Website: slack
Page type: billing-address
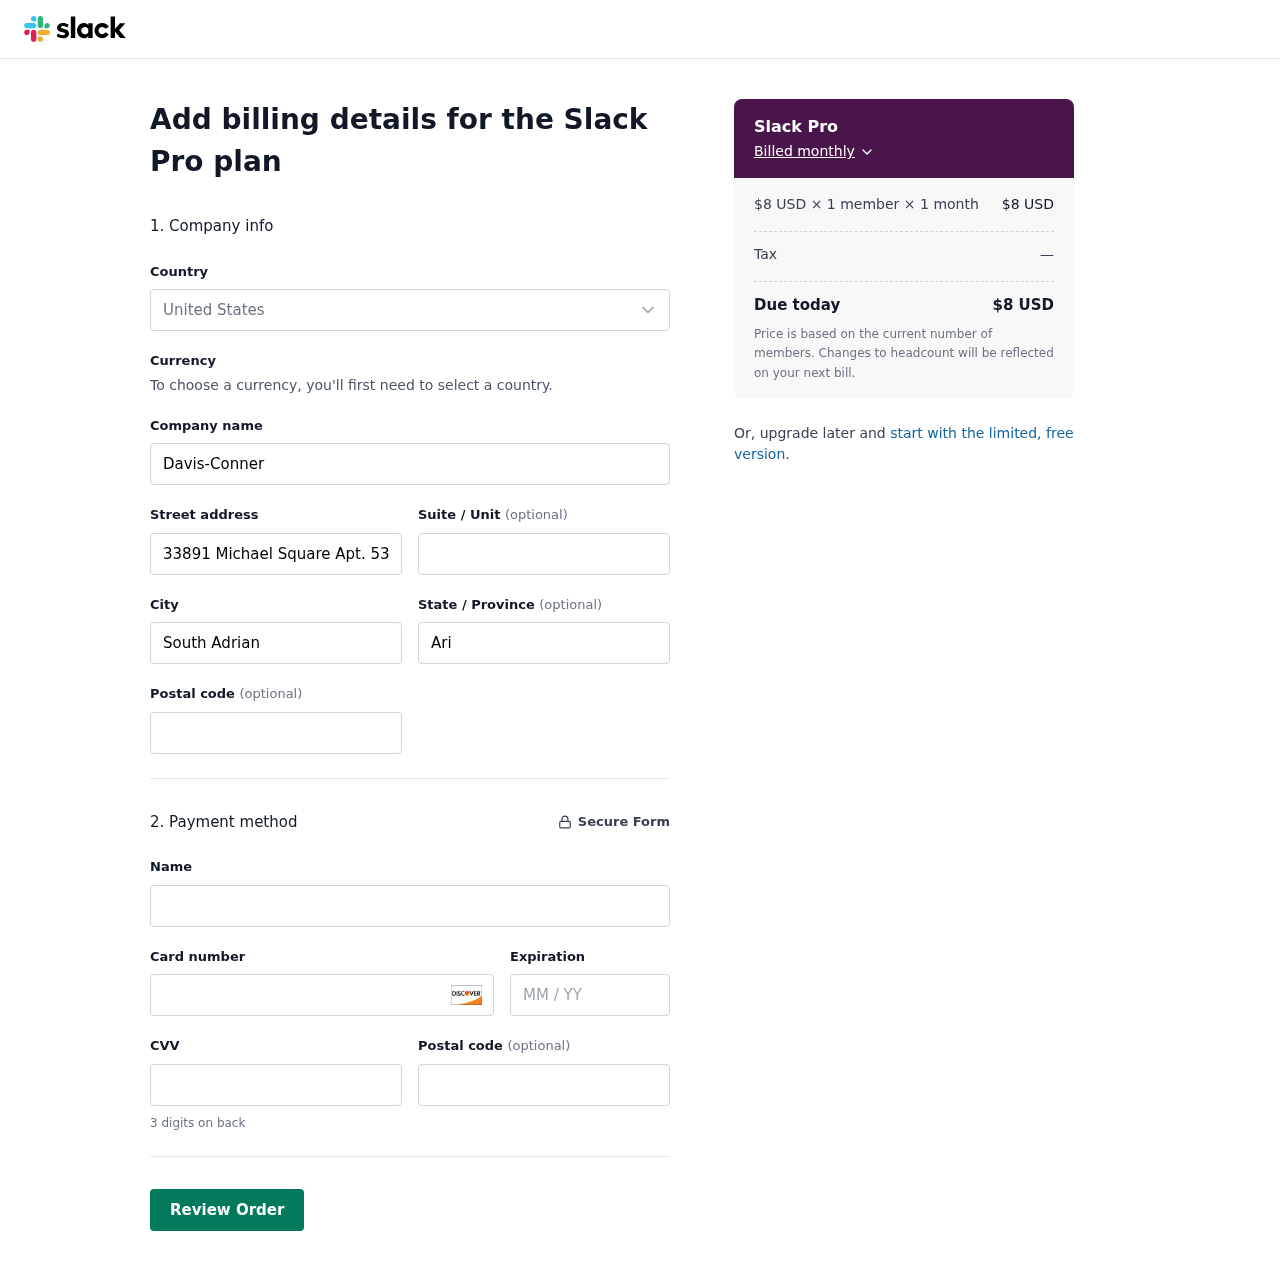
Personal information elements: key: PII_CARD_CVV
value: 855
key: PII_CARD_EXPIRY
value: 01/27
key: PII_CARD_NUMBER
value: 6525 0646 6898 7265
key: PII_CITY
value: South Adrian
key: PII_COMPANY
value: Davis-Conner
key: PII_COUNTRY
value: United States
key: PII_FULLNAME
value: John Morgan
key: PII_POSTCODE
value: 62716
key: PII_STATE
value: Arizona
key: PII_STREET
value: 33891 Michael Square Apt. 538
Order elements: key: ORDER_PLAN_PRICE
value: $8 USD
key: ORDER_NUM_MEMBERS
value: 1 member
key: ORDER_NUM_MONTHS
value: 1 month
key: ORDER_SUBTOTAL
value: $8 USD
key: ORDER_TAX
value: —
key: ORDER_TOTAL
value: $8 USD